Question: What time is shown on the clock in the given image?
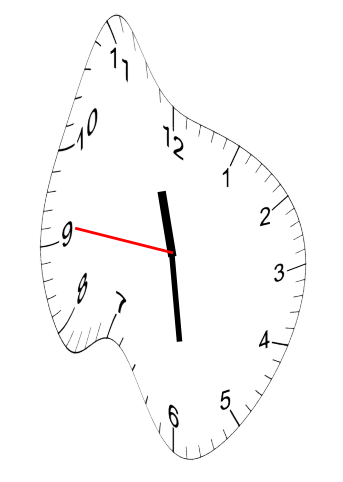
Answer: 11:28:46